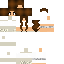
A female human skin with medium skin, wearing brown long hair dressed in a blue hoodie and brown pants, featuring a closed mouth.